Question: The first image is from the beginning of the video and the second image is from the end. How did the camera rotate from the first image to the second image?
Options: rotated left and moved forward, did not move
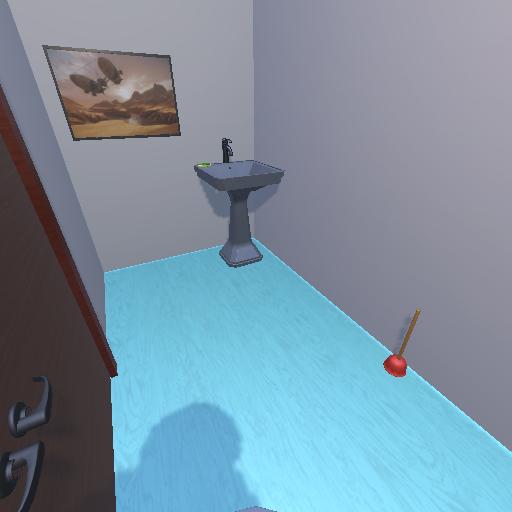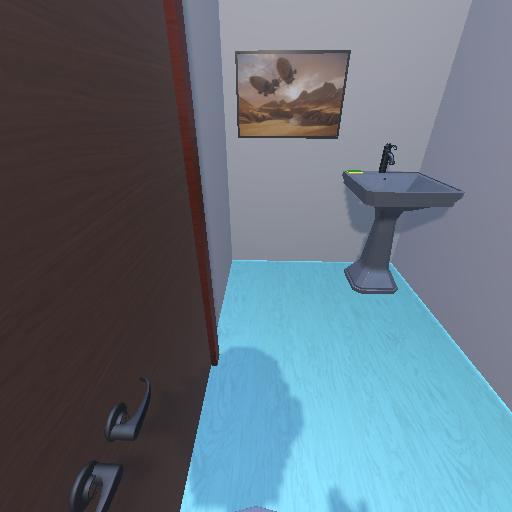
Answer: rotated left and moved forward